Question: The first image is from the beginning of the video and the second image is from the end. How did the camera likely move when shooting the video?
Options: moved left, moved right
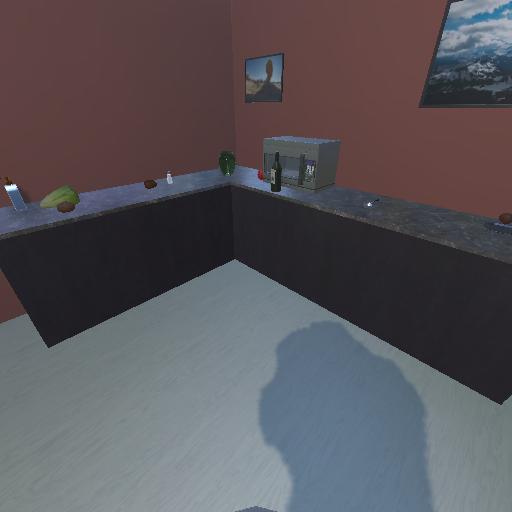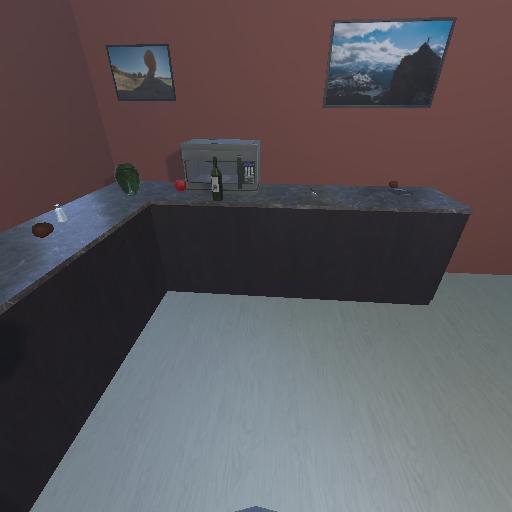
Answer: moved left